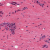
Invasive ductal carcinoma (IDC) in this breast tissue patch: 0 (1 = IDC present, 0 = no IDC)